Field crop: maize
Growth stage: 1
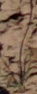
Species: lolium